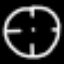
Label: clock